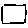
Label: square